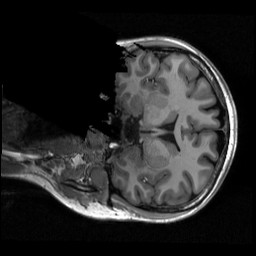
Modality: T1w
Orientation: coronal
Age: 24
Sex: female
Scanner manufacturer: siemens
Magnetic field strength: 3 T
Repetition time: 2.3 s
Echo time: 0.00298 s